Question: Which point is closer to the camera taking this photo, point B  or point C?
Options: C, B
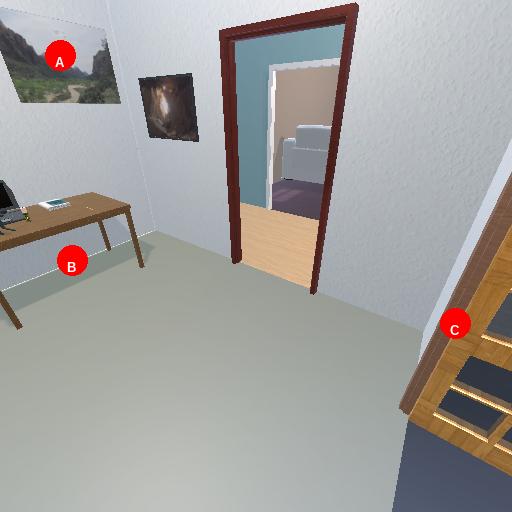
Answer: C